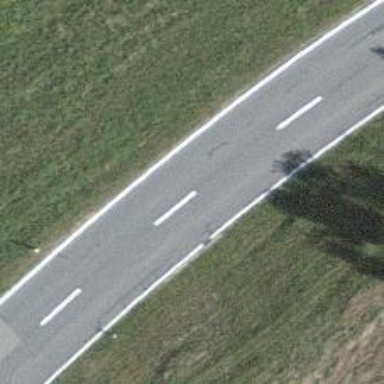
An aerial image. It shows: Asphalt road classified as tertiary.